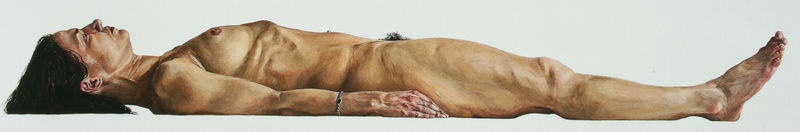
Titel: Todora Kujovic, Serbisch, 27 Jahre
Künstler: Frank Schäpel
Standort: Berlin
Institution: Galerie Michael Schultz
Schlagwörter: akt, fuß, gemälde, hand, haut, kopf, körper, mann, nackt, schlaf, weiß, brust, busen, finger, frau, haar, holz, mund, nacht, nase, ohr, profil, schwarz, alt, alte, arm, band, leiche, mensch, tod, tot, bild, hals, öl, auge, haare, realismus, beine, bein, brüste, füße, seitlich, liegen, schlafen, naturalismus, kette, modern, ölgemälde, steif, seitenansicht, uhr, nabel, bauch, nackte, plastik, knie, liegend, scham, schenkel, zehen, fotorealistisch, dünn, fotorealismus, rippen, zeh, liegende, seite, tote, fries, armband, armreif, sarg, christus, grab, jesus, hunger, adern, hyperrealismus, schamhaare, horizontal, brustkorb, behaarung, mager, rippe, postmoderne, holbein, schamhaar, handgelenk, interpretation, profik, christus-pose, fuße, piercing, schlaffend, helle haut